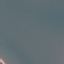
Land use / land cover: SeaLake